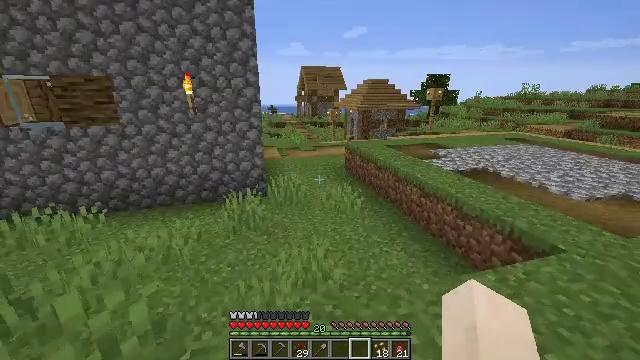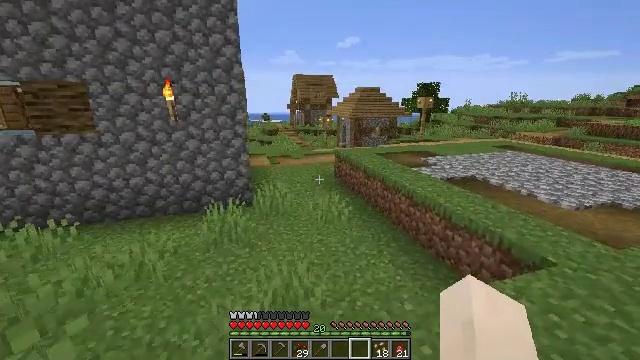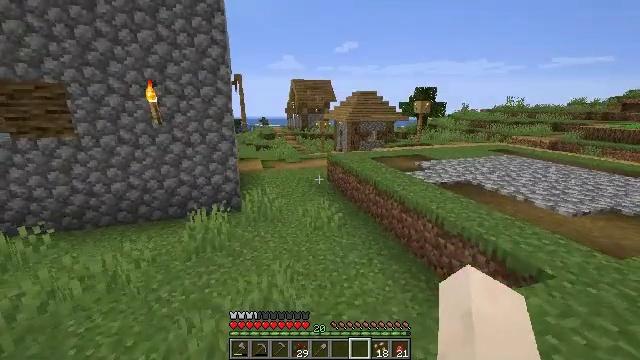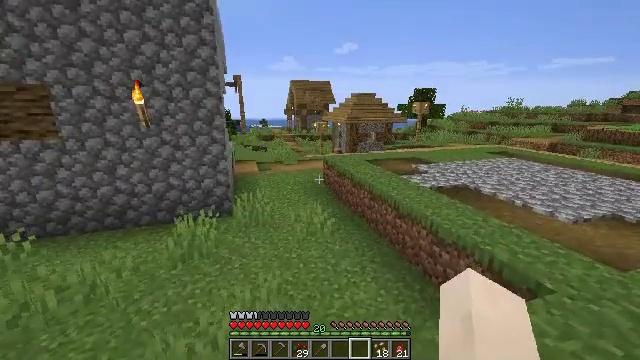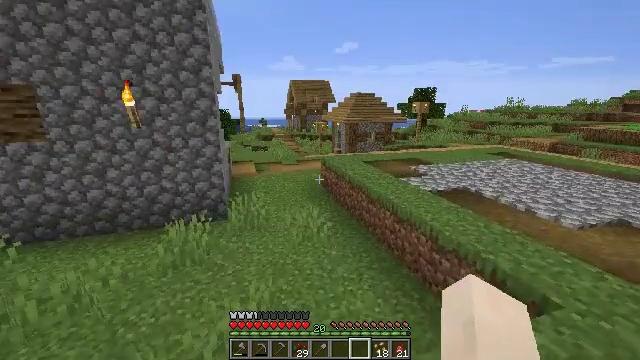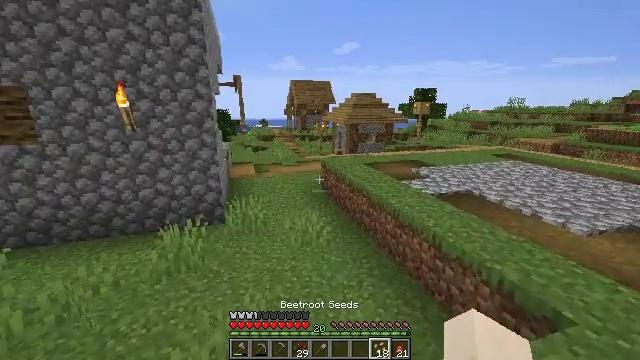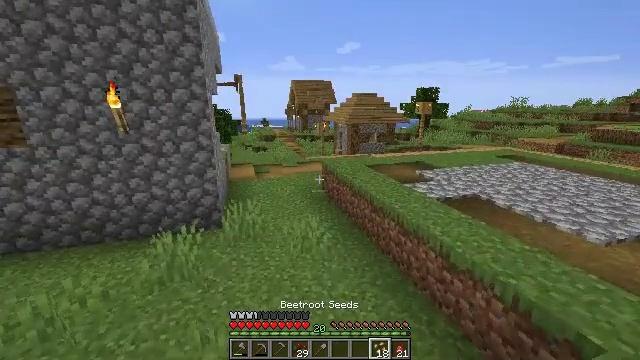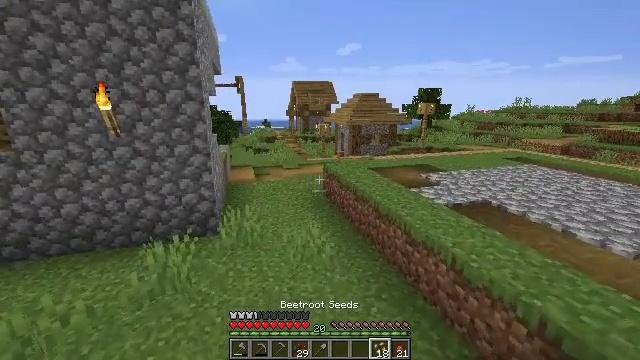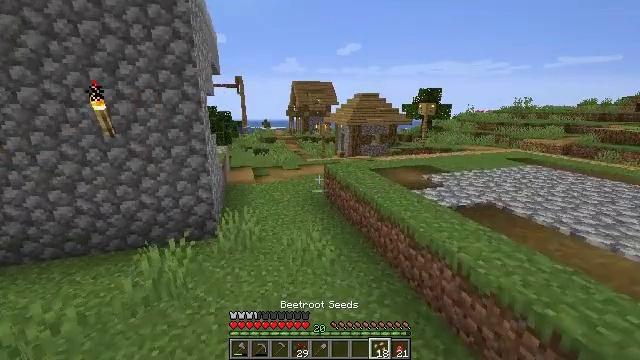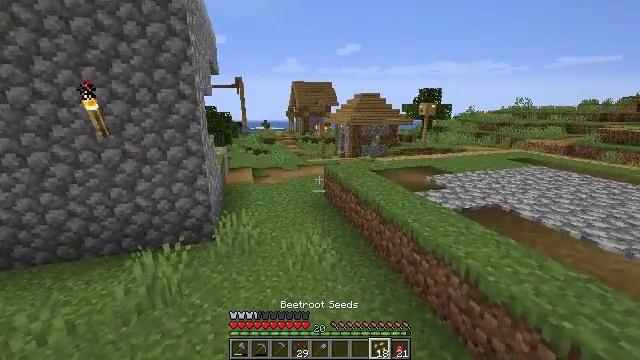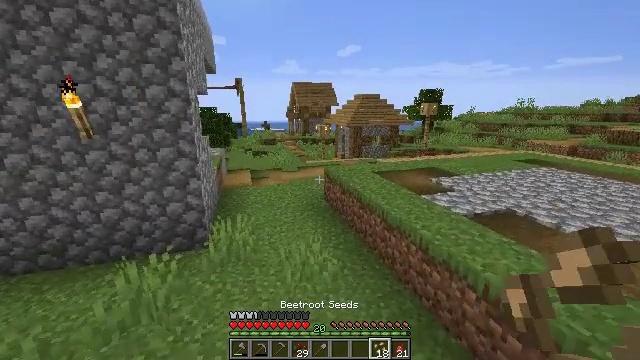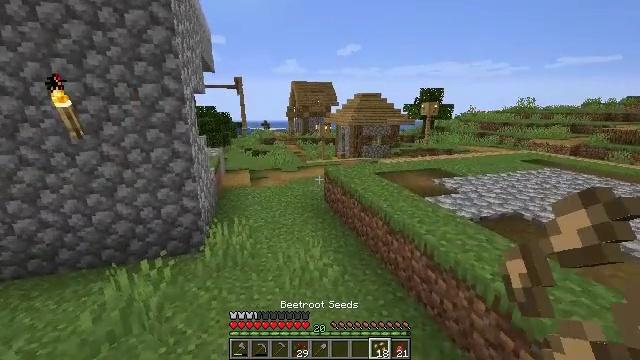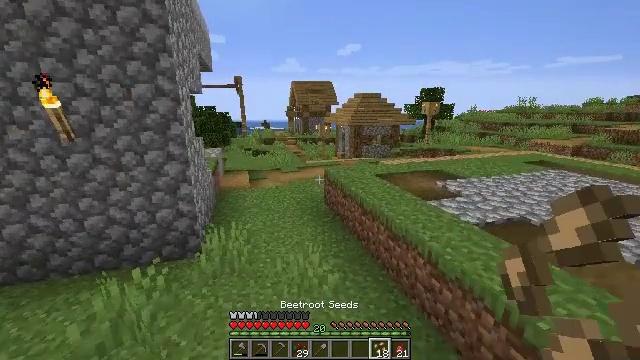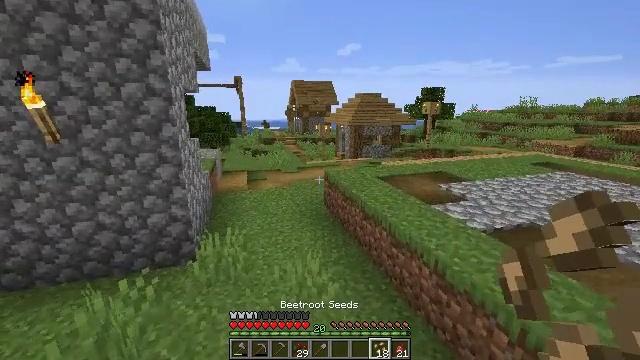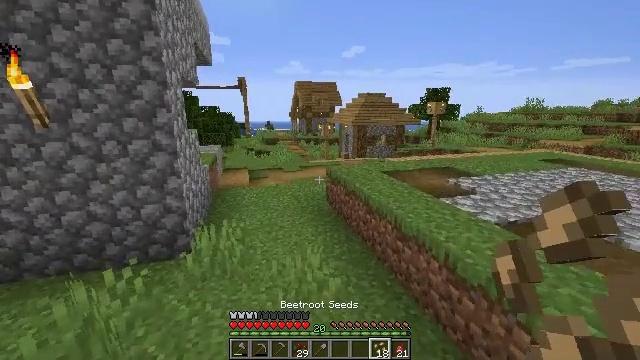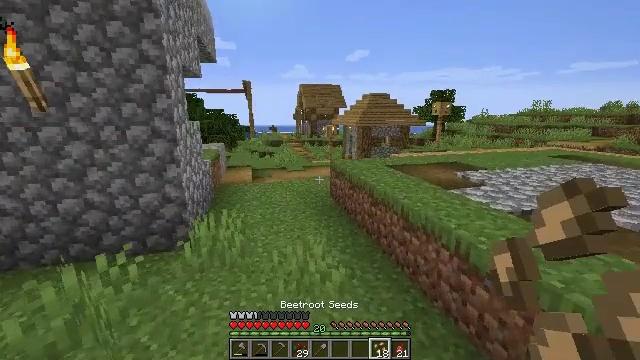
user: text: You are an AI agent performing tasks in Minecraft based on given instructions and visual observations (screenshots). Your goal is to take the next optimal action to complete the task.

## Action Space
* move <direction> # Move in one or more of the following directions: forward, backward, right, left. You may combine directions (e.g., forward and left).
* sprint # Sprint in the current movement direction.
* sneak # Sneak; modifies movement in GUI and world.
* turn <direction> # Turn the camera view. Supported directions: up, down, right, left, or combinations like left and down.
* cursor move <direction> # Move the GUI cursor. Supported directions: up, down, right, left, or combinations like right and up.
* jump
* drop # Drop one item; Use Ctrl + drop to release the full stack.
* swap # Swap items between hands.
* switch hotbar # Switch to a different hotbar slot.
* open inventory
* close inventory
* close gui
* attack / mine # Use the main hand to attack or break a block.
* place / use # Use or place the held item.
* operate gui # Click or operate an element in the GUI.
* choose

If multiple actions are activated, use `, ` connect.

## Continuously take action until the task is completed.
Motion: motion action
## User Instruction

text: Remove beetroot seeds from the inventory.
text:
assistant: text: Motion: move forward and move right, turn right and up
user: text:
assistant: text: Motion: move forward and move right
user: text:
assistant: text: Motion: move forward and move right
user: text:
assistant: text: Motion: move forward
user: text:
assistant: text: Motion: move forward
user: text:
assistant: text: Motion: move forward
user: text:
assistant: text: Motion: move forward
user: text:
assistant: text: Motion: move forward
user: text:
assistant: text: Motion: move forward
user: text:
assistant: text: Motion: move forward
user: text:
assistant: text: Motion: move forward
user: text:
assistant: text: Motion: move forward
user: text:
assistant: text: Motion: no_op
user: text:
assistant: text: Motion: no_op
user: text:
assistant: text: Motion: move forward
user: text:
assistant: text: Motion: move forward
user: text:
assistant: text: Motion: move forward, turn left
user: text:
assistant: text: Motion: no_op
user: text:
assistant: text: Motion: move forward, turn right and up
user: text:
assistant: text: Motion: move forward, turn right
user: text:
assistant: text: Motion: move forward, turn right and down
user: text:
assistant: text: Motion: move forward, turn right and down
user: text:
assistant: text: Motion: move forward, turn right
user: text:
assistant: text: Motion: move forward
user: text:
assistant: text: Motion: move forward, turn left
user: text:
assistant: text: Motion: move forward, jump
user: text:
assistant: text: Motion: move forward, jump
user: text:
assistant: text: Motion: move forward, jump
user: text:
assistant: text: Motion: move forward, jump
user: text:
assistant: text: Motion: move forward